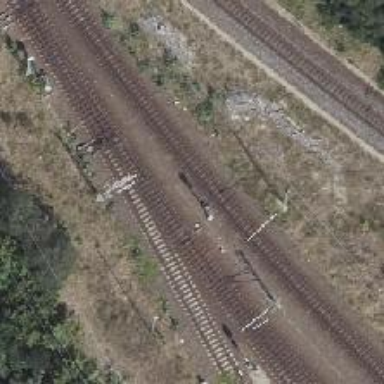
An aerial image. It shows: Rail siding with electrified contact lines.